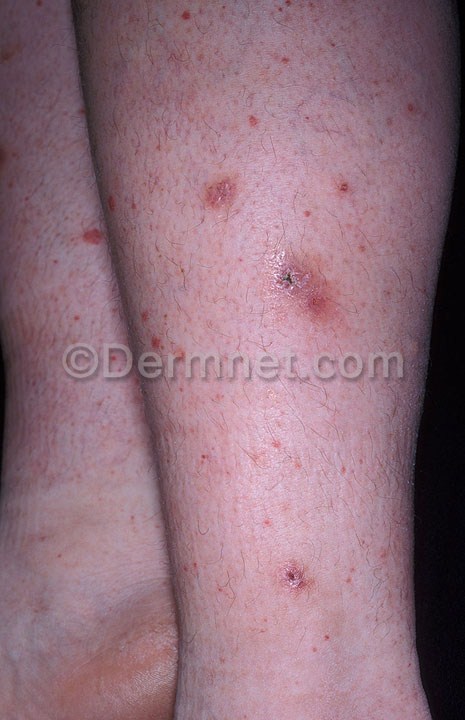
Disease: Vasculitis Photos